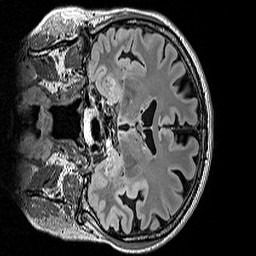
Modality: FLAIR
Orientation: coronal
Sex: female
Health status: ill
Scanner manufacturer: siemens
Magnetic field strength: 3 T
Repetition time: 5 s
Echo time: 0.388 s